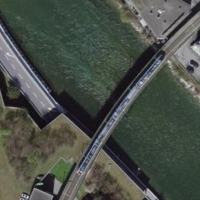
EUNIS habitat code: 57
Species observed at this site:
Chroicocephalus ridibundus
Phalacrocorax carbo
Larus michahellis
Cygnus olor
Fulica atra
Anas platyrhynchos
Mergus merganser
Milvus milvus
Aythya fuligula
Columba livia
Passer domesticus
Teucrium scorodonia